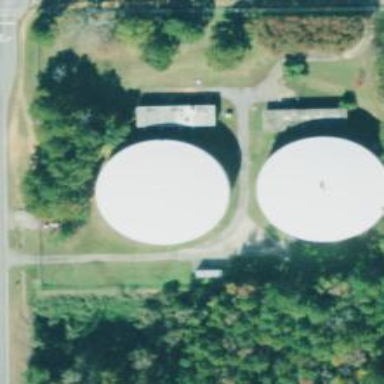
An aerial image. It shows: Storage tank building.